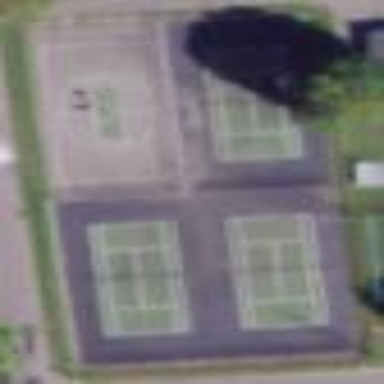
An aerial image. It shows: Tennis court on the leisure land pitch.